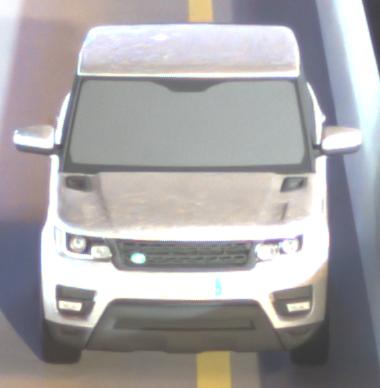
Make: Land Rover
Model: Range Rover Sport 5.0 V8 SC
Detailed model: Range Rover Sport (II)
Model produced from: 2013/09
Model produced until: 2015/07
Doors: 5
Color: white
Road condition: dry road
Daytime: night
Contrast: high contrast